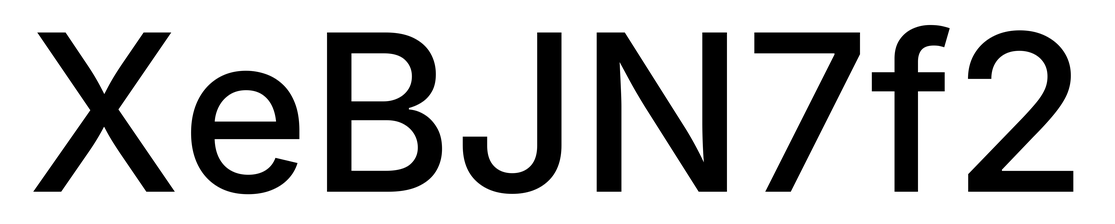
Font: Inter_Medium